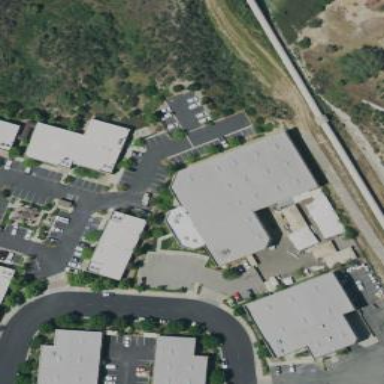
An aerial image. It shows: Warehouse building.